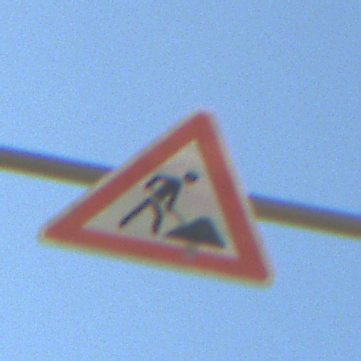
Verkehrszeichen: Arbeitsstelle
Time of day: MorningAfternoon
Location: Outdoor (Nature)
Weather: PartlyCloudy
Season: NotSpecified
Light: Natural